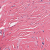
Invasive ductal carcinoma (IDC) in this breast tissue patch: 1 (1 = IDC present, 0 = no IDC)